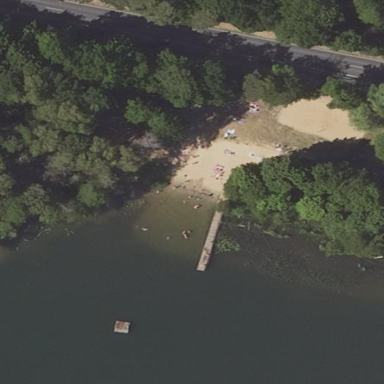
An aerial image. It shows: Beautiful beach with natural surroundings.